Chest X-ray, PA view. Patient: 62 years old, sex F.
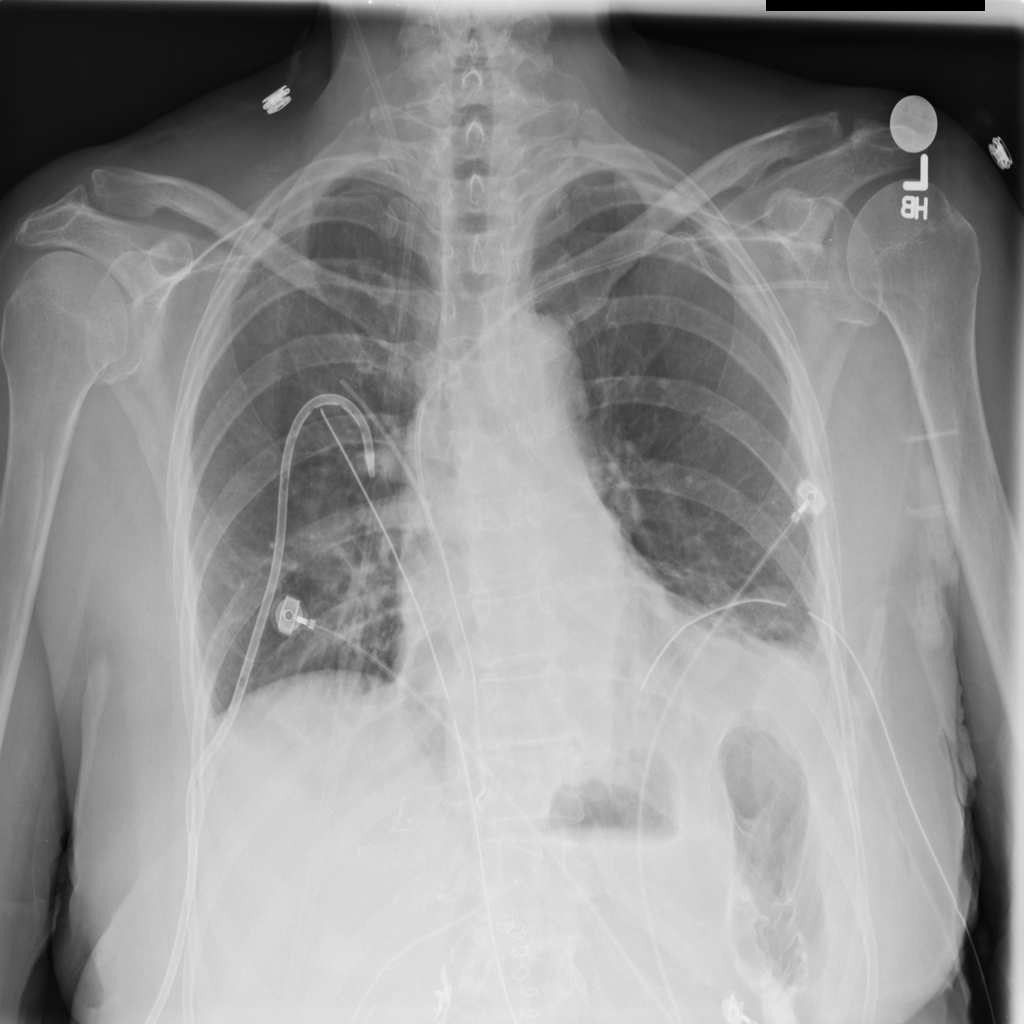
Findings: Effusion, Infiltration, Pneumothorax